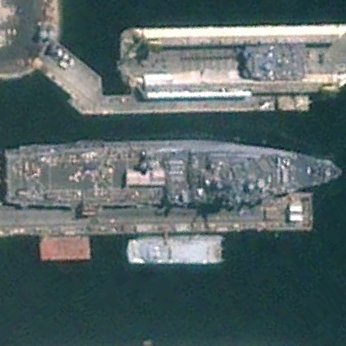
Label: combat